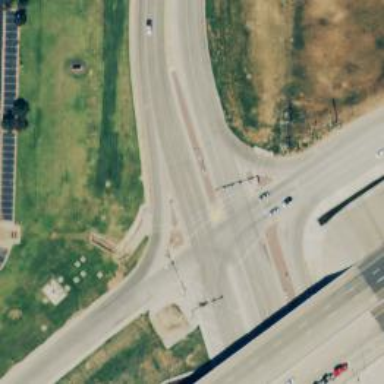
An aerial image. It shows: Secondary link road.